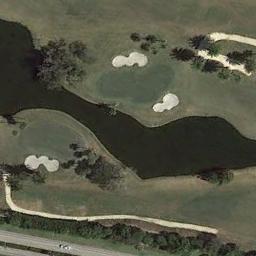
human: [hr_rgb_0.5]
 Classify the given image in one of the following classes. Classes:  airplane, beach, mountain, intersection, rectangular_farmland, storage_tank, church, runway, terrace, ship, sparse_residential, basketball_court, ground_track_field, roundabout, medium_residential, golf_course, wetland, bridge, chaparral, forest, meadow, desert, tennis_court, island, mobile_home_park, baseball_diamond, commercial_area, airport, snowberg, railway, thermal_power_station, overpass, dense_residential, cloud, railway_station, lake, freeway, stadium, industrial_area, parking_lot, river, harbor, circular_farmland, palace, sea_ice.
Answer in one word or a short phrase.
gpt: golf_course